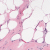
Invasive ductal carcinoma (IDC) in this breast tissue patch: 0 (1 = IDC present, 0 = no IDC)